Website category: camera
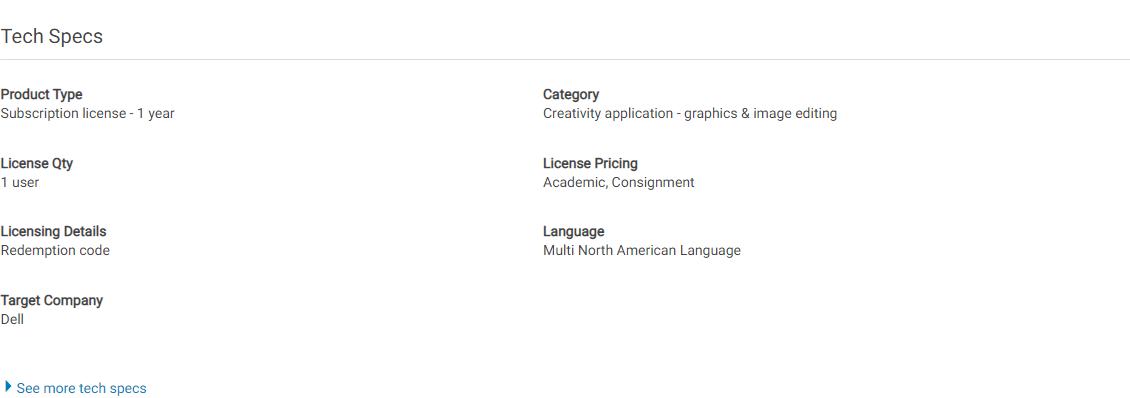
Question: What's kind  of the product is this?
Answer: Subscription license - 1 year

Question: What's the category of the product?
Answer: Subscription license - 1 year

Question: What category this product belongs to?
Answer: Subscription license - 1 year

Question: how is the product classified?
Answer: Subscription license - 1 year

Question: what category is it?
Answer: Subscription license - 1 year

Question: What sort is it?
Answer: Subscription license - 1 year

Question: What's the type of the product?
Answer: Subscription license - 1 year